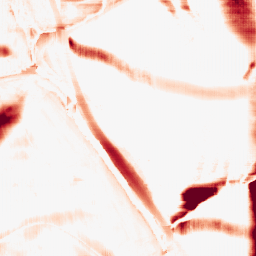
Category: morphological
Decomposition family: morphological_rect
Decomposition parameters: operation: opening
width: 50
height: 20
Upsampling method: fft_zeropad
Upsampling parameters: scale: 2
Upsampling scale: 2